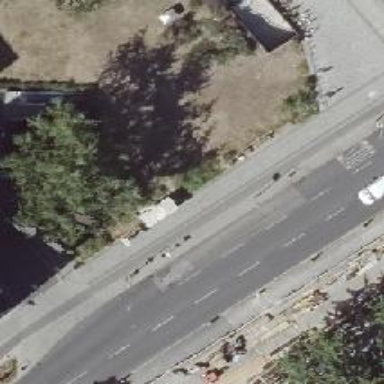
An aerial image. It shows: Footway tunnel.